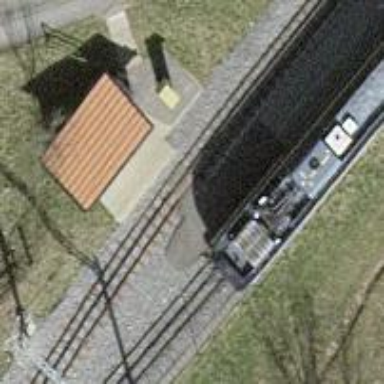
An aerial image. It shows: Railway halt.